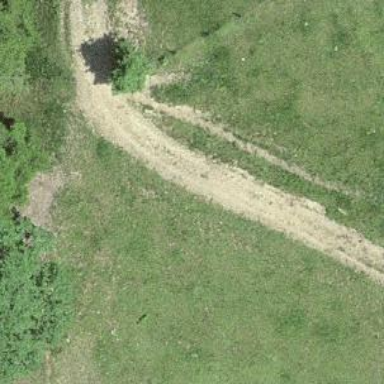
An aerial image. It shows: Track road with grade3 tracktype.